Question: For me it's hard to explait what do I want so article's name may be unclear, but I hope I can describe it with code.
I have some data with two most important value, so let it be time 't' and value 'f(t)'. It's stored in the table, for example
'''
1 - 1000
2 - 1200
3 - 1100
4 - 1500
...
'''
I want to plot a graph using it, and this graph should contain N points. If table has rows less than this N, then we just return this table. But if it hasn't, we should group this points, for example, 'N = Count/2', then for an example above:
'''
1 - (1000+1200)/2 = 1100
2 - (1100+1500)/2 = 1300
...
'''
I wrote an SQL script (it works fine for N >> Count) (MonitoringDateTime - is 't', and ResultCount if 'f(t)')
'''
ALTER PROCEDURE [dbo].[usp_GetRequestStatisticsData]
@ResourceTypeID bigint,
@DateFrom datetime,
@DateTo datetime,
@EstimatedPointCount int
AS
BEGIN
SET NOCOUNT ON;
SET ARITHABORT ON;
declare @groupSize int;
declare @resourceCount int;
select @resourceCount = Count(*)
from ResourceType
where ID & @ResourceTypeID > 0
SELECT d.ResultCount
,MonitoringDateTime = d.GeneratedOnUtc
,ResourceType = a.ResourceTypeID,
ROW_NUMBER() OVER(ORDER BY d.GeneratedOnUtc asc) AS Row
into #t
FROM dbo.AgentData d
INNER JOIN dbo.Agent a ON a.CheckID = d.CheckID
WHERE d.EventType = 'Result' AND
a.ResourceTypeID & @ResourceTypeID > 0 AND
d.GeneratedOnUtc between @DateFrom AND @DateTo AND
d.Result = 1
select @groupSize = Count(*) / (@EstimatedPointCount * @resourceCount)
from #t
if @groupSize = 0 -- return all points
select ResourceType, MonitoringDateTime, ResultCount
from #t
else
select ResourceType, CAST(AVG(CAST(#t.MonitoringDateTime AS DECIMAL( 18, 6))) AS DATETIME) MonitoringDateTime, AVG(ResultCount) ResultCount
from #t
where [Row] % @groupSize = 0
group by ResourceType, [Row]
order by MonitoringDateTime
END
'''
, but it's doesn't work for N ~= Count, and spend a lot of time for inserts.

This is why I wanted to use 'CTE's', but it doesn't work with 'if else' statement.
So i calculated a formula for a group number (for use it in GroupBy clause), because we have
'''
GroupNumber = Count < N ? Row : Row*NumberOfGroups
'''
where Count - numer of rows in the table, and NumberOfGroups = Count/EstimatedPointCount
using some trivial mathematics we get a formula
'''
GroupNumber = Row + (Row*Count/EstimatedPointCount - Row)*MAX(Count - Count/EstimatedPointCount,0)/(Count - Count/EstimatedPointCount)
'''
but it doesn't work because of Count aggregate function:
'''
Column 'dbo.AgentData.ResultCount' is invalid in the select list because it is not contained in either an aggregate function or the GROUP BY clause.
'''
My english is very bad and I know it (and i'm trying to improve it), but hope dies last, so please advice.
---
results of query
'''
SELECT d.ResultCount
, MonitoringDateTime = d.GeneratedOnUtc
, ResourceType = a.ResourceTypeID
FROM dbo.AgentData d
INNER JOIN dbo.Agent a ON a.CheckID = d.CheckID
WHERE d.GeneratedOnUtc between '2015-01-28' AND '2015-01-30' AND
a.ResourceTypeID & <PHONE> > 0 AND
d.EventType = 'Result' AND
d.Result = 1
'''
<URL>
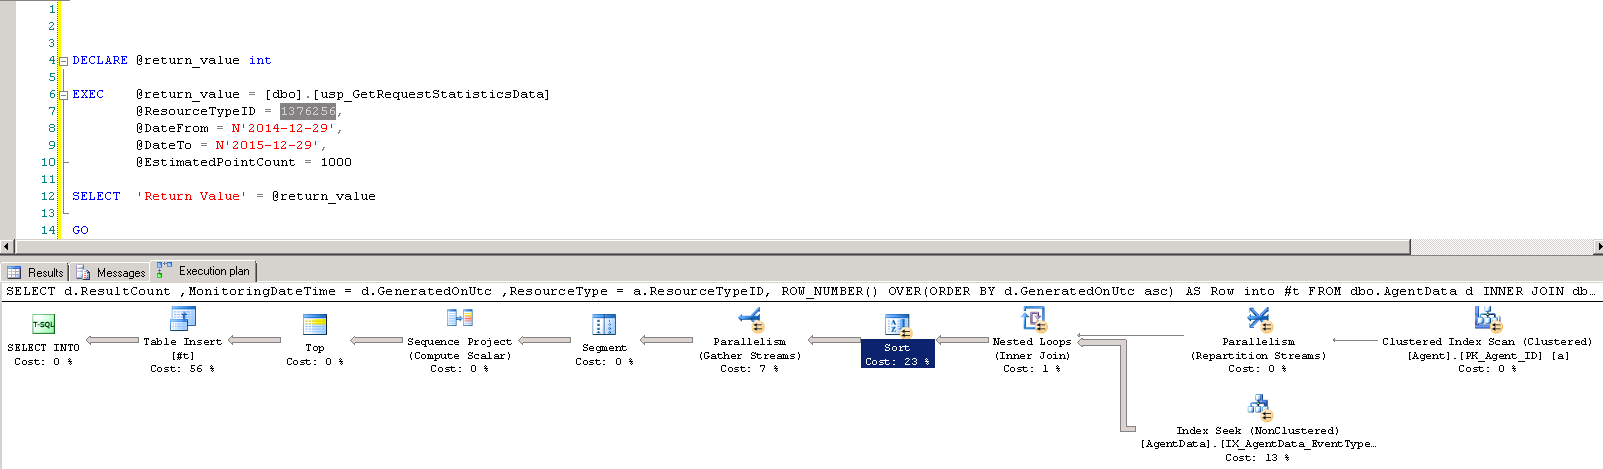
Answer: Here's an example using <URL> and your simple sample data at the top of your question:
'''
declare @samples table (ID int, sample int)
insert into @samples (ID,sample) values
(1,1000),
(2,1200),
(3,1100),
(4,1500)
declare @results int
set @results = 2
;With grouped as (
select *,NTILE(@results) OVER (order by ID) as nt
from @samples
)
select nt,AVG(sample) from grouped
group by nt
'''
Which produces:
'''
nt
-------------------- -----------
1 1100
2 1300
'''
If '@results' is changed to 4 (or any higher number) then you just get back your original result set.
Unfortunately, I don't have your full data nor can I fully understand what you're trying to do with the full stored procedure, so the above would probably need to be adapted somewhat.